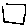
Label: square